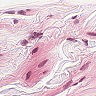
Metastatic tissue present: no